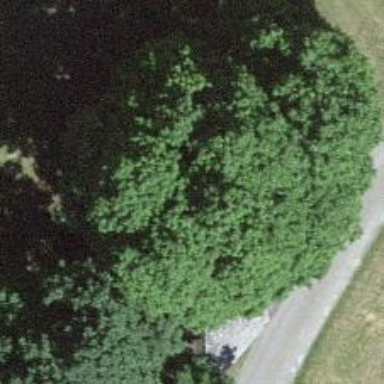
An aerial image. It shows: Single tag "natural: tree."